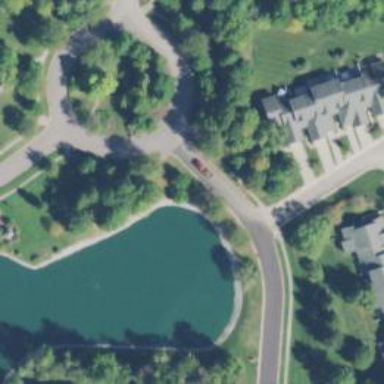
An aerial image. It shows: Unmarked road crossing.